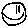
Label: smiley face